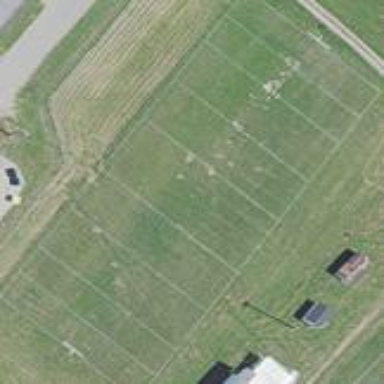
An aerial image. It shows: American football pitch.